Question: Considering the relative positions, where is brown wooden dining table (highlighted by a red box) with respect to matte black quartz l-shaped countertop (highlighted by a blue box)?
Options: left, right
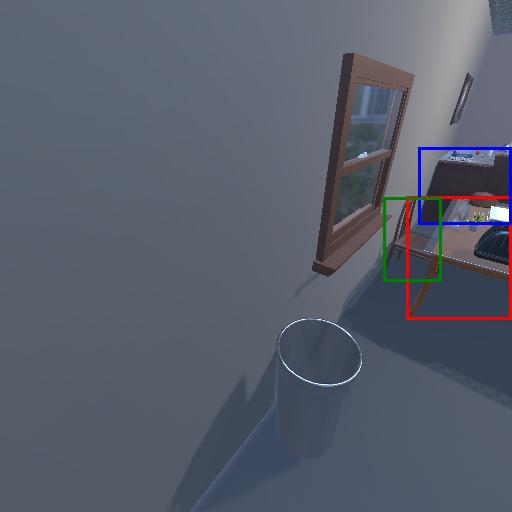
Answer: left